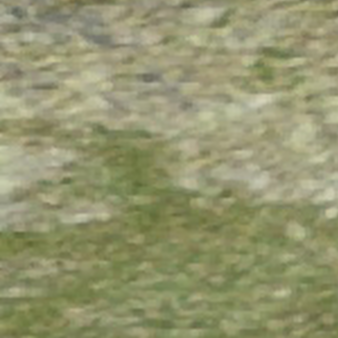
Label: other